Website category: sports
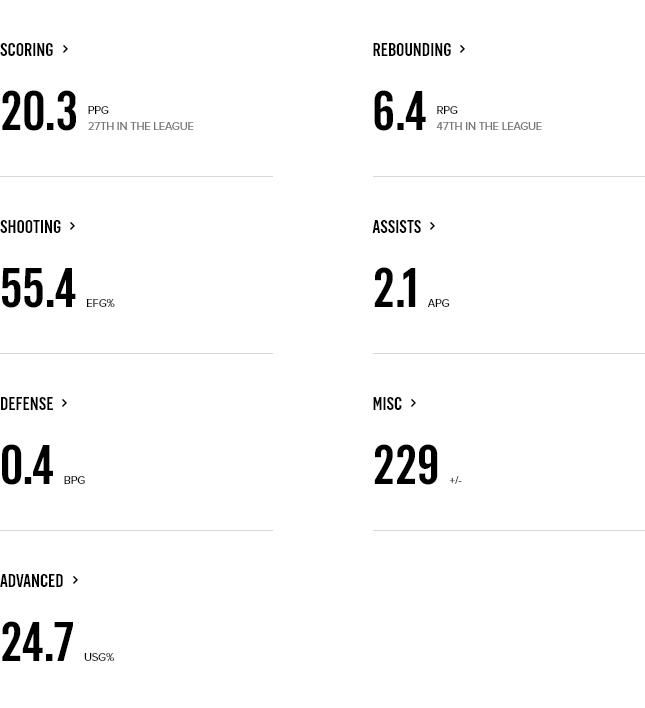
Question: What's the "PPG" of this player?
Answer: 20.3

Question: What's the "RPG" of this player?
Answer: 6.4

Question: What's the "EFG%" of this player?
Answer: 55.4

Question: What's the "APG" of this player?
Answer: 2.1

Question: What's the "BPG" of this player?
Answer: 0.4

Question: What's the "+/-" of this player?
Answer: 229

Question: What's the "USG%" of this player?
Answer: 24.7

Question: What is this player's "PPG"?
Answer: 20.3

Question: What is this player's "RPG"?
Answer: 6.4

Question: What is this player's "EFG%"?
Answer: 55.4

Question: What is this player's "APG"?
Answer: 2.1

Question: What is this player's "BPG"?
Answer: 0.4

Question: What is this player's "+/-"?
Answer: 229

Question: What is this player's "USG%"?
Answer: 24.7

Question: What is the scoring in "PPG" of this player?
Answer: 20.3

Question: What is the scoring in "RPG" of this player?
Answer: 6.4

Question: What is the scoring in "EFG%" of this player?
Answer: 55.4

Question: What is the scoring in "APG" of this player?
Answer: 2.1

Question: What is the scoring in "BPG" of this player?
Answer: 0.4

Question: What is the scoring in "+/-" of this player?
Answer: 229

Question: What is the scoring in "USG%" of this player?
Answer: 24.7

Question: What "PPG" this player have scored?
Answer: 20.3

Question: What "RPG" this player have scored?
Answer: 6.4

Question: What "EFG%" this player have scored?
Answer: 55.4

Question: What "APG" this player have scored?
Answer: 2.1

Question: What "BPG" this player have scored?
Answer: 0.4

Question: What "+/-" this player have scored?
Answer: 229

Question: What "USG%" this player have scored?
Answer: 24.7

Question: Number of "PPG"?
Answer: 20.3

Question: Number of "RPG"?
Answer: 6.4

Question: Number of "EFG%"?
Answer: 55.4

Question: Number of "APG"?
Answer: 2.1

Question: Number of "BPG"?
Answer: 0.4

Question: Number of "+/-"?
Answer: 229

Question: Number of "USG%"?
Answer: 24.7

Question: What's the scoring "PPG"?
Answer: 20.3

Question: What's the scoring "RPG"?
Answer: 6.4

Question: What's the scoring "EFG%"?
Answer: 55.4

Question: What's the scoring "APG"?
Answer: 2.1

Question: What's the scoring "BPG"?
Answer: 0.4

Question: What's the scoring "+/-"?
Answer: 229

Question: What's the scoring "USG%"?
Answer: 24.7